Question: When "descriptions" field has "enter" (newline) API is failing.
Image to check all parameter sent by users

Below code to get the data from posted JSON.
'''
// get posted data
$jason_value = json_decode(file_get_contents("php://input"));
$crm_id = $jason_value->data->crmId;
$descriptions = $jason_value->data->descriptions;
'''
I would like to accept descriptions as a string one line.
descriptions = "10+ windows modern style <PHONE>".
I do not have access to the program where the user enters the description where I can add validation and convert it to
.
Getting below string after conversion
'''
{ "jwt": "eyJ0", "data": { "crmId": "<PHONE>", "geoconceptAppointmentId": "15876","geoconceptCustomerId": "<PHONE>","status": "Rejected","appointmentDateTime": "","firstName": "Nick Test","lastName": "PA","address": "9112 RUE Tom","city": "MONTREAL","state": "QC","zip": "H2N1T1","country": "CAN","phoneNumber1": "<PHONE>","phoneNumber2": "<PHONE>","email": "nbskgg@gmail.com","dateEntry": "2019-06-20 12:02","dateModify": "2019-06-20 12:02","preferredWayToContact": "","textMsgFlag": "Y","hearAboutUs": "Referral","perferredTime": "Anytime","descriptions": "I have to call at 5" pm. ","worklog": "This is the comment ","rejectReason": "Area | Region","referredByDC": "09999","referredByStoreUsername": "store215","assignedUsername": "","createdByUsername": "np","modifiedByUsername": "np","btgMarket": "Montreal"}}
'''
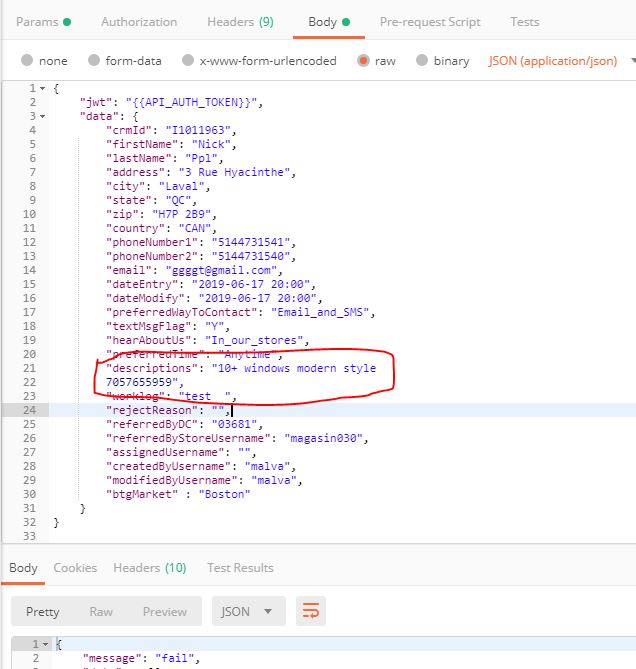
Answer: You're correct that in PHP7+, a literal tab or newline is going to cause the json parsing to fail. 'file_get_contents("php://input")' returns a single string so I see no reason why you couldn't just filter that before you attempt to parse it. But maybe I'm missing something.
'''
//Catch Unix OR DOS line endings, but not both
$filter = Array("
","
");
$replace = " ";
$cleanJSON = str_replace($filter, $replace, file_get_contents("php://input");
$data = json_decode($cleanJSON));
'''
I want to point out that after this point, your code is referencing a variable that does not exist: '$jason_value'
'''
$crm_id = $jason_value->data->crmId;
$descriptions = $jason_value->data->descriptions;
'''
To reference properties of the object you just created, go directly to '$data':
'''
$crm_id = $data->crmId;
$descriptions = $data->descriptions;
'''
I expect that you'd want to replace the newline with a space but you may just want an empty string if what you're actually encountering has a space before the newline but that's impossible to tell from what we have.